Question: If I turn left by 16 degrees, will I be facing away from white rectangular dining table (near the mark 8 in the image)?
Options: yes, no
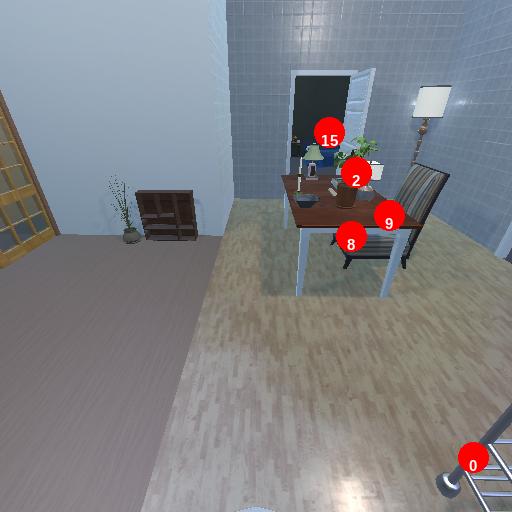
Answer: yes